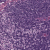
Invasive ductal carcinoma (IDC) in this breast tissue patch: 0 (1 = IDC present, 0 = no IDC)